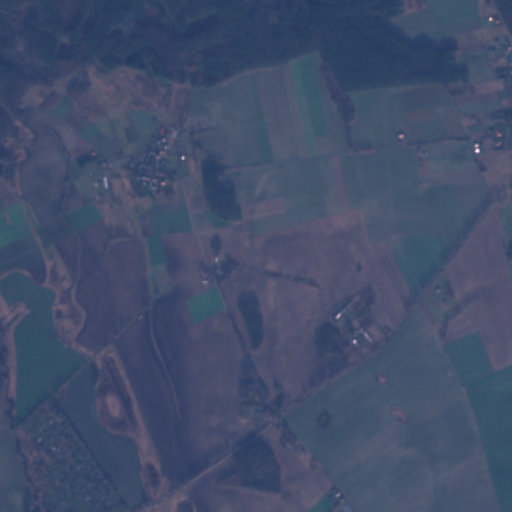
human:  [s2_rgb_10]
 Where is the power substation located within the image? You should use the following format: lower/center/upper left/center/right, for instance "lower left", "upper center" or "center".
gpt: The power substation is located in the lower center of the image.
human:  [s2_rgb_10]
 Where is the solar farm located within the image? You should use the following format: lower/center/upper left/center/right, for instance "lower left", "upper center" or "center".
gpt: The solar farm is located in the lower right of the image.
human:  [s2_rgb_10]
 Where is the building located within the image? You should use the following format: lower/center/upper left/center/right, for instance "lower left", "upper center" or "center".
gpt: There is no building in the image.